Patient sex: M
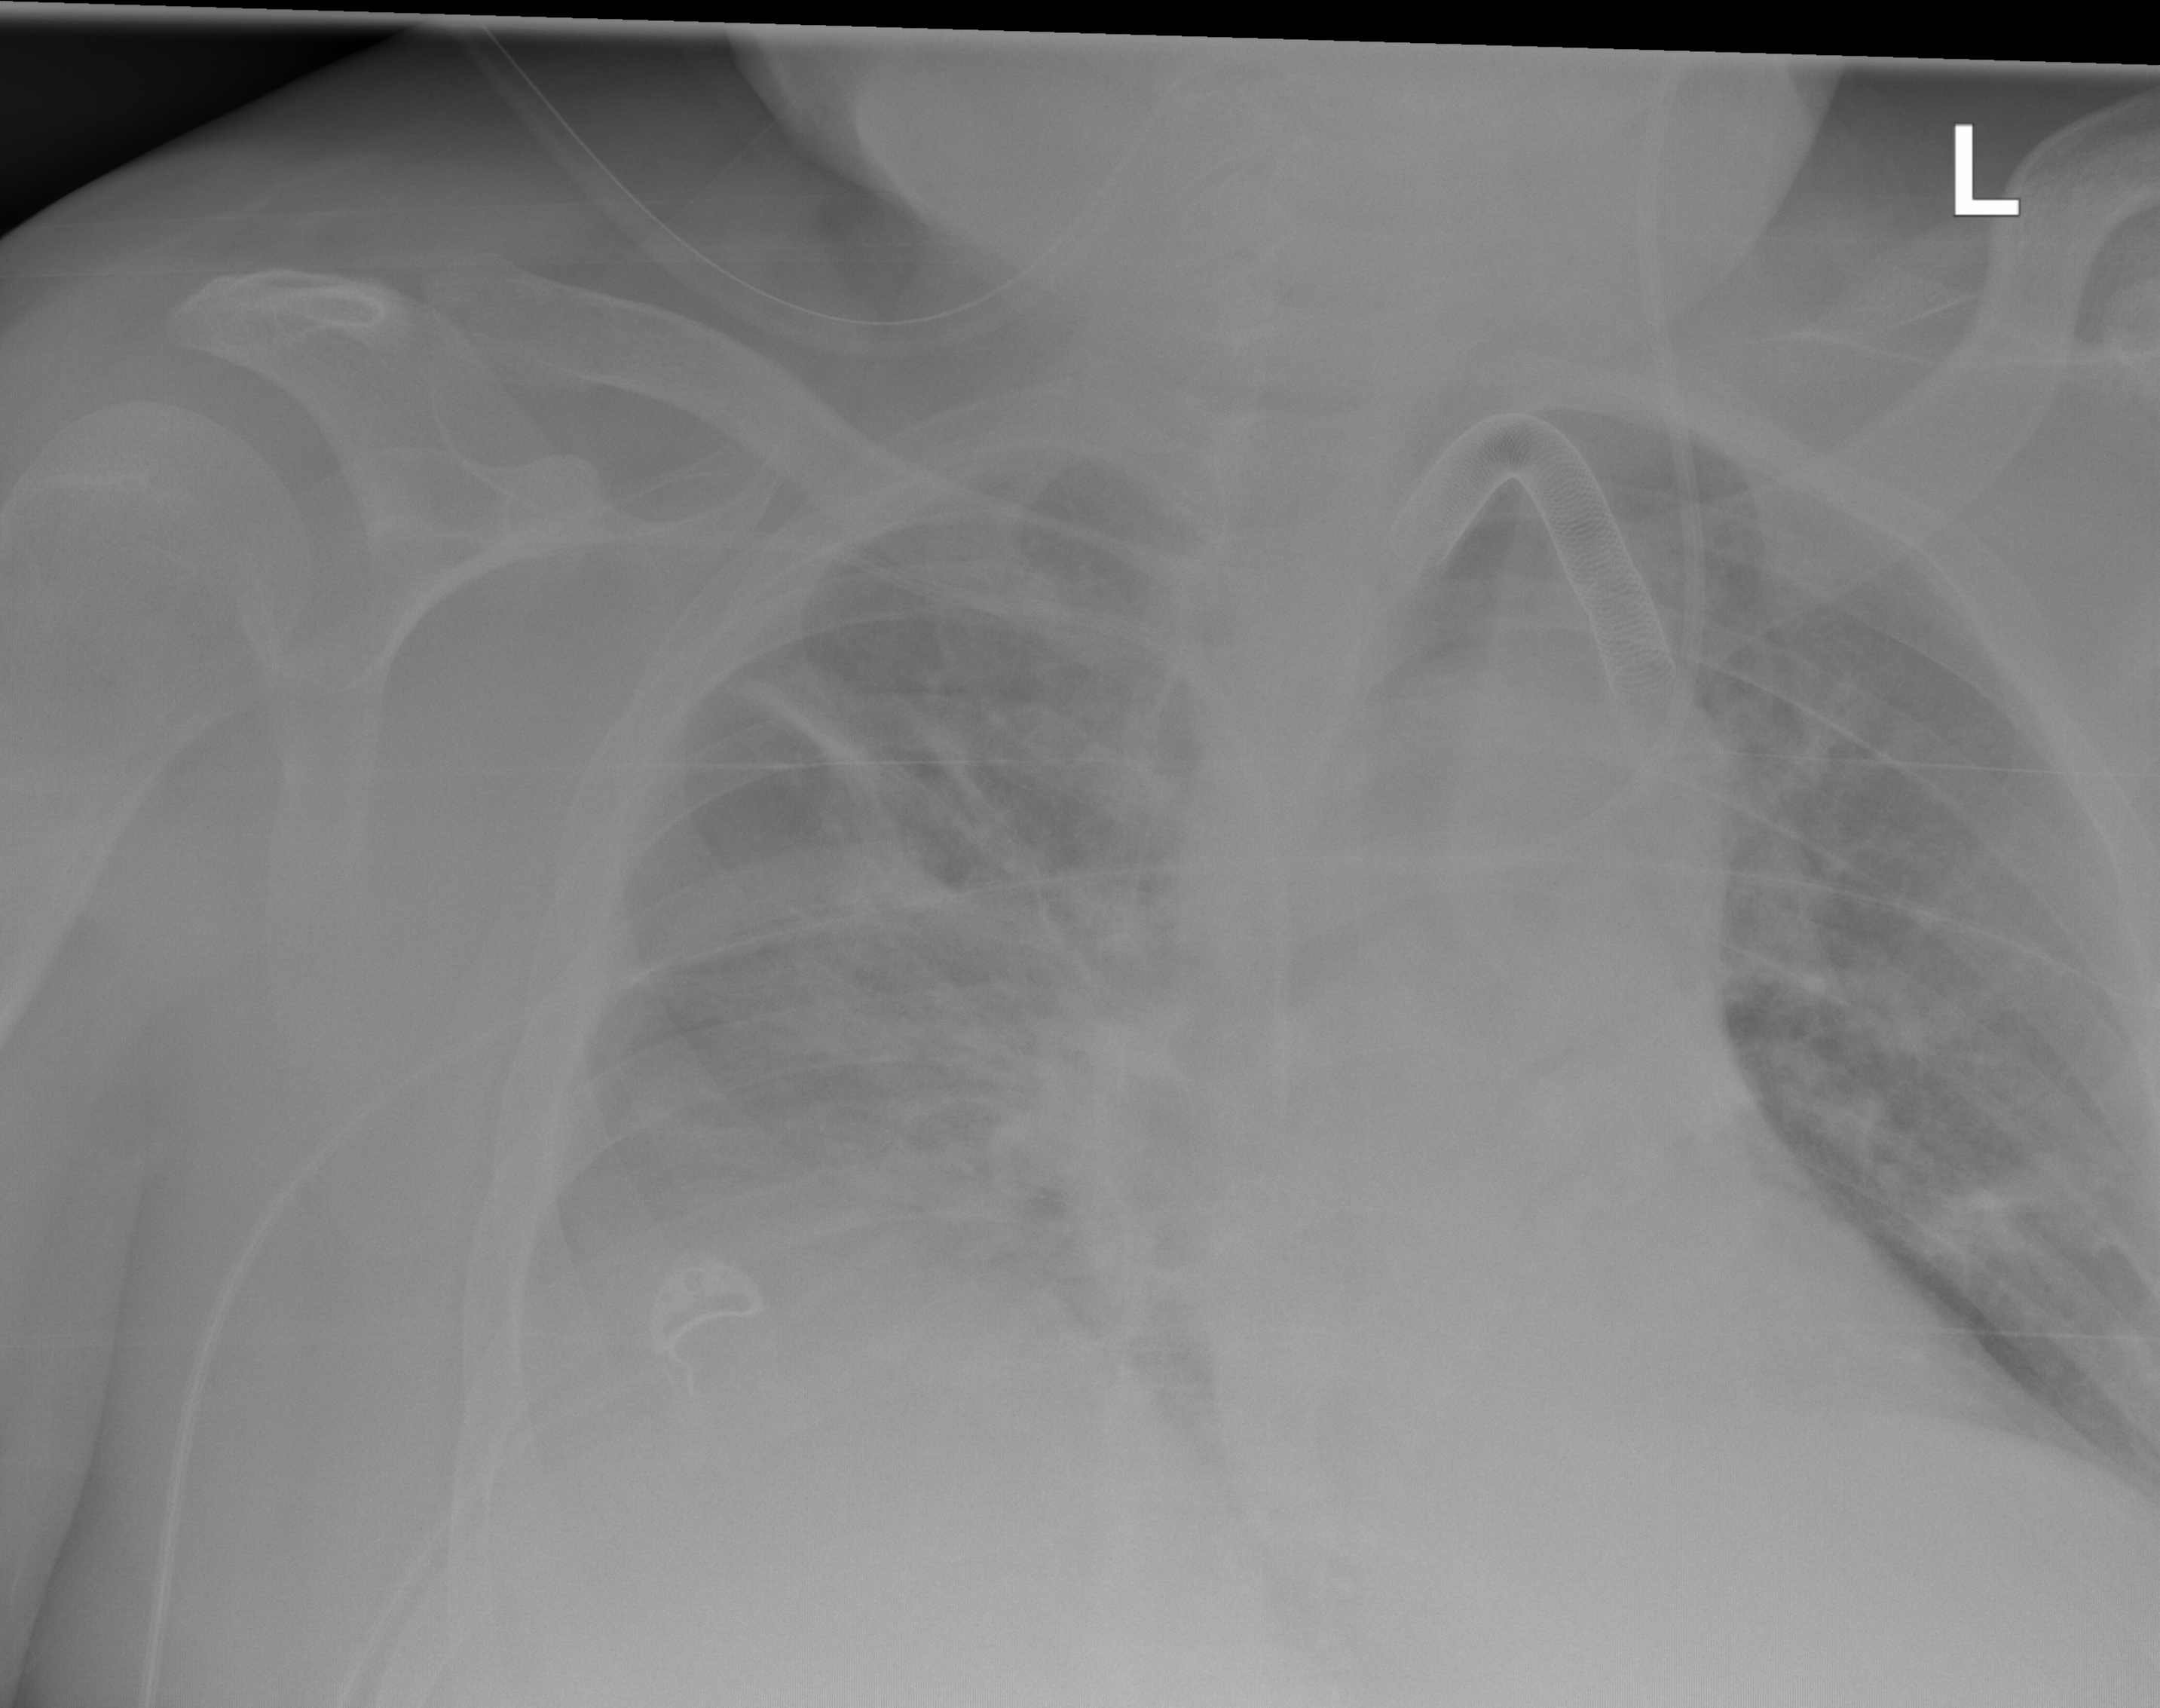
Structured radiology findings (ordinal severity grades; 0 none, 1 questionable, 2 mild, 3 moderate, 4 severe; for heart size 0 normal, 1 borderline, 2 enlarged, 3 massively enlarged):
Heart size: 2
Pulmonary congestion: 2
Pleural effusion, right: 2
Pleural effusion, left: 2
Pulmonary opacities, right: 3
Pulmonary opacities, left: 3
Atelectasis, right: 3
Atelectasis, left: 3